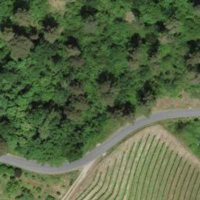
EUNIS habitat code: 41
Species observed at this site:
Orchis militaris
Ophrys apifera
Orchis anthropophora